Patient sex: M
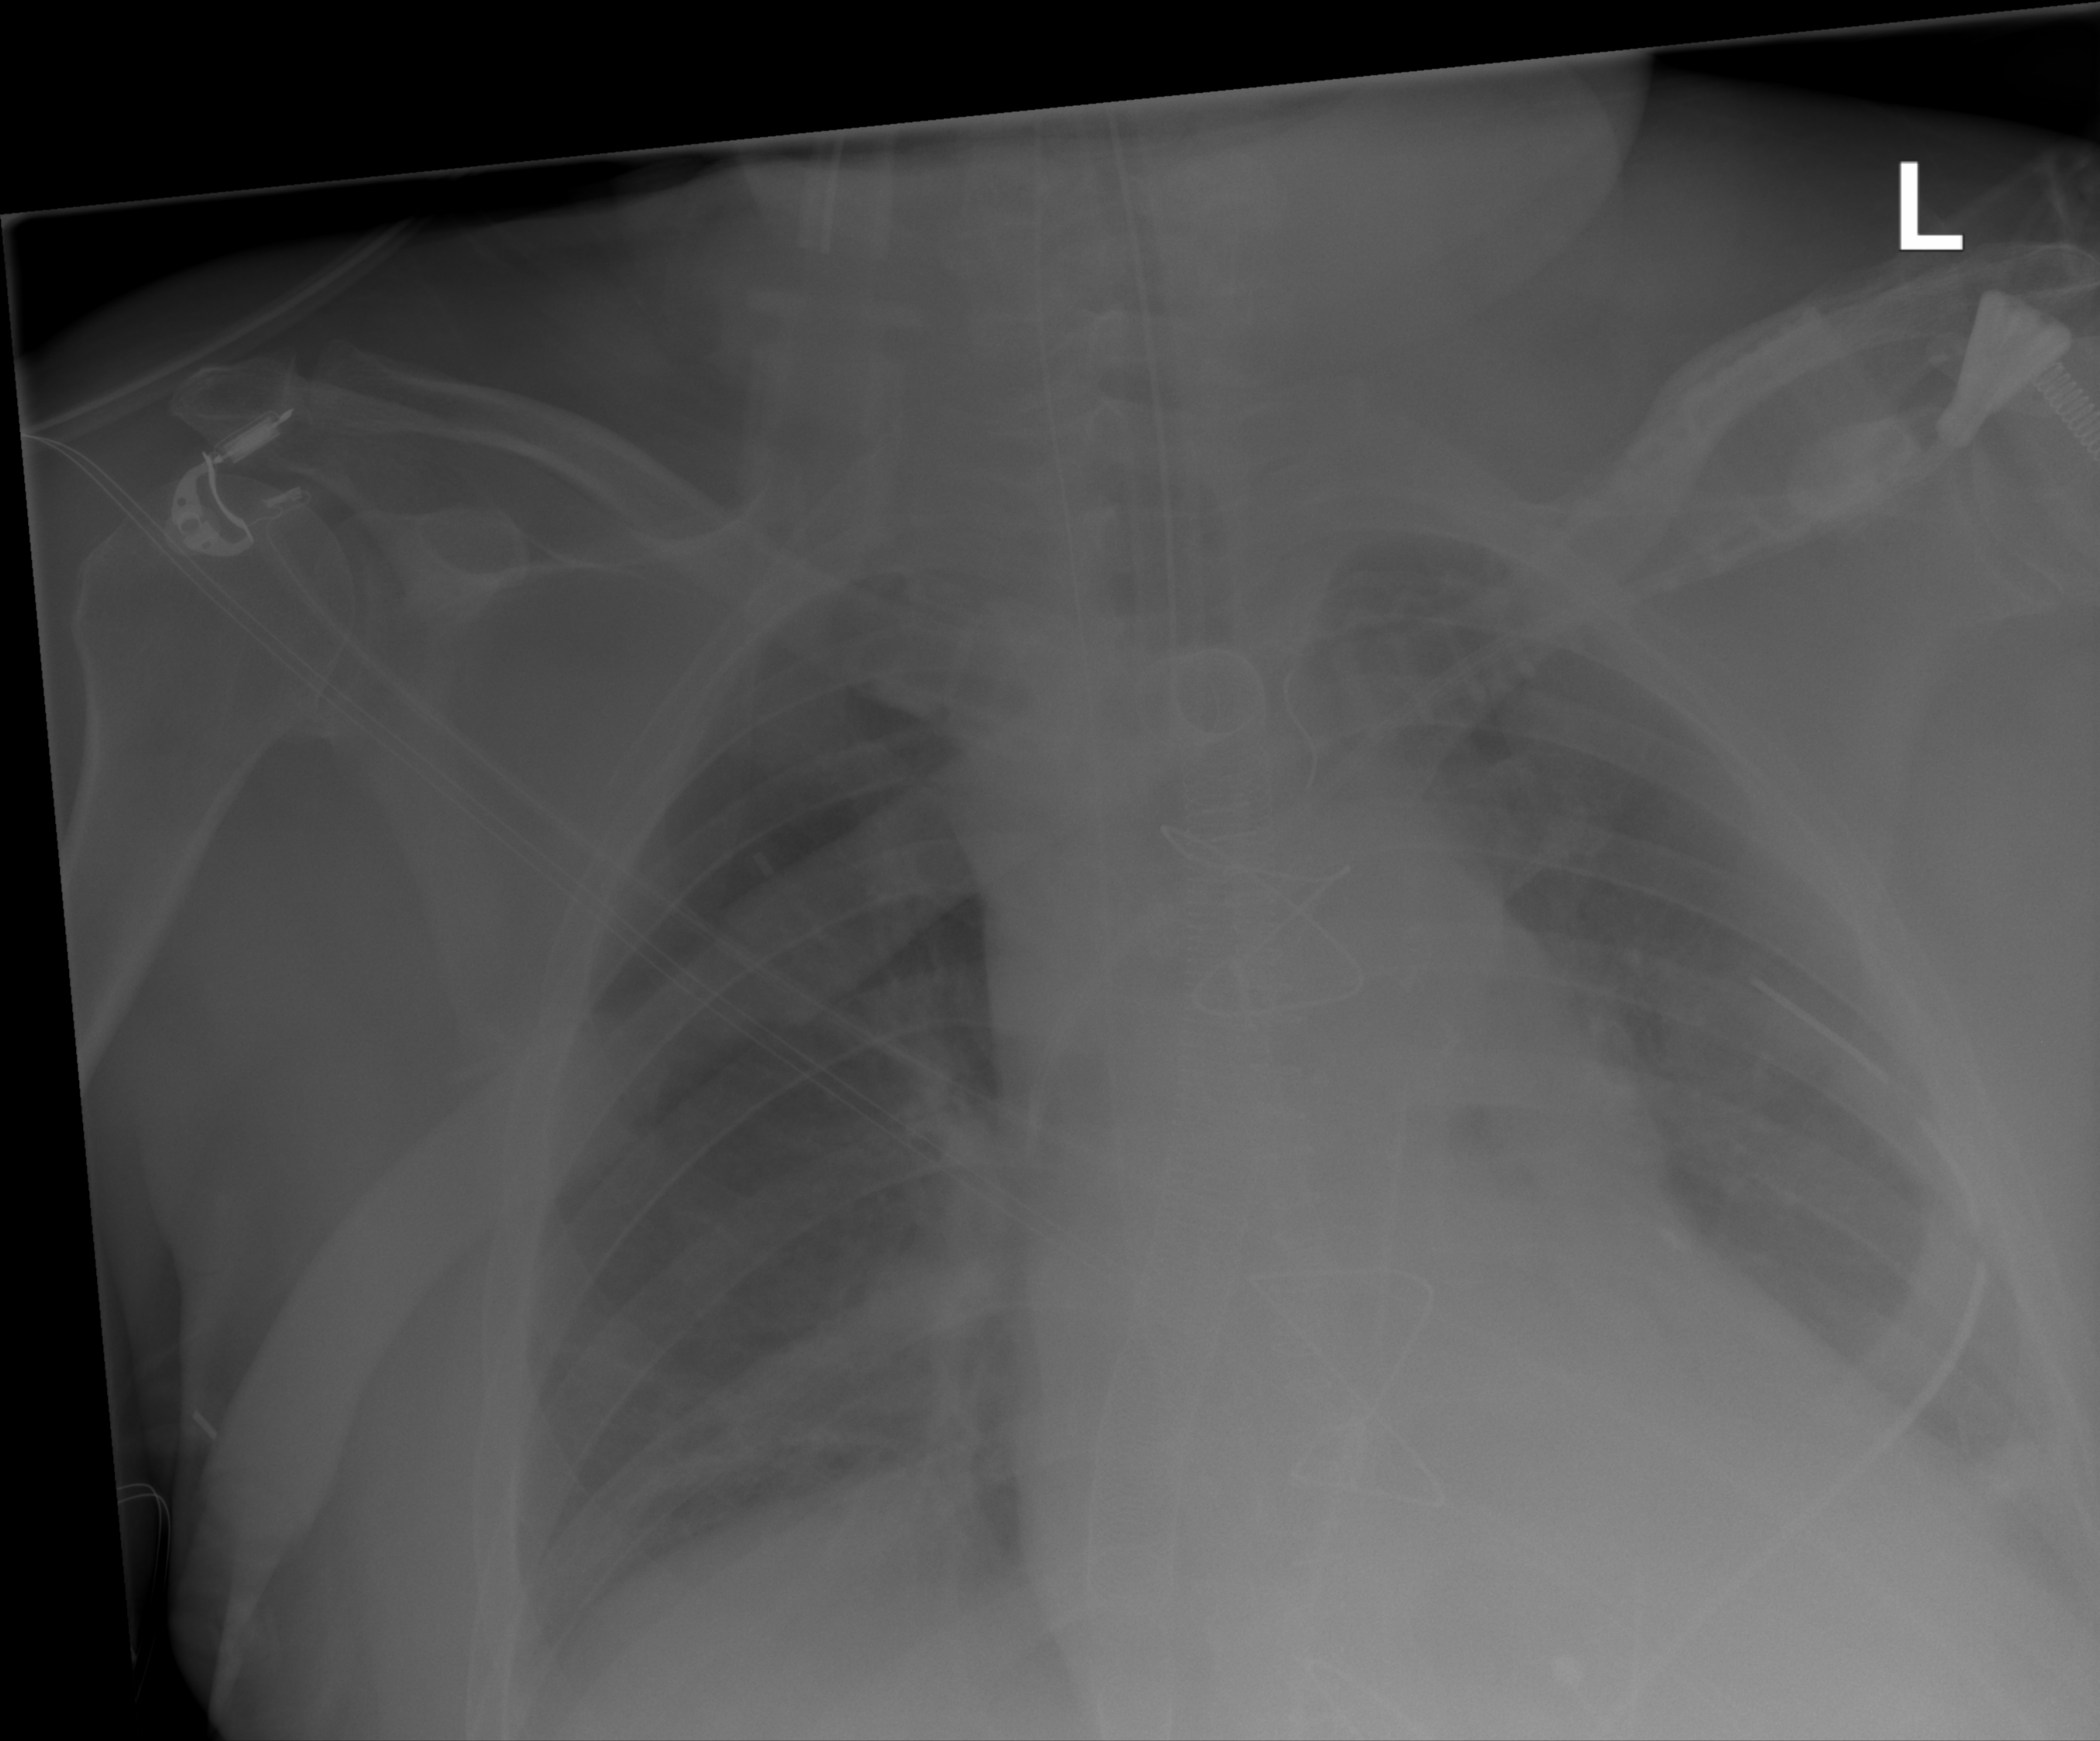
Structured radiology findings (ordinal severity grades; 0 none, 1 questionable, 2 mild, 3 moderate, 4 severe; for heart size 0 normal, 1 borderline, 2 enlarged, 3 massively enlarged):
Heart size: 2
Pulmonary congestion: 2
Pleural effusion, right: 1
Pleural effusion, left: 2
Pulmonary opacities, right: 0
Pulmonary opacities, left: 2
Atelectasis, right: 2
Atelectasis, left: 2